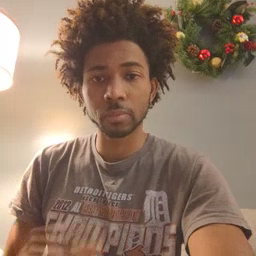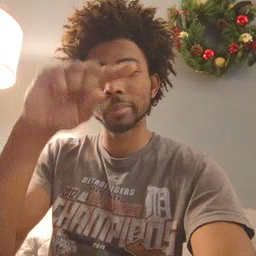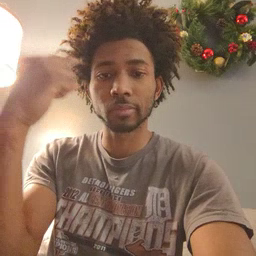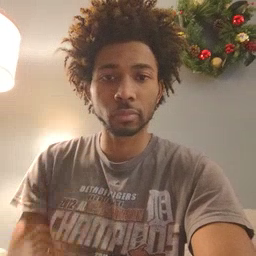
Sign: black